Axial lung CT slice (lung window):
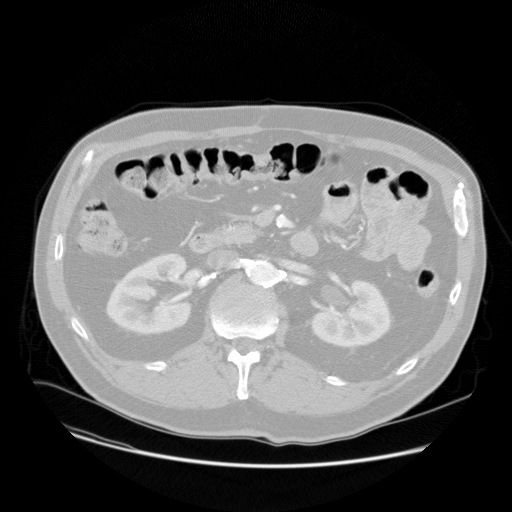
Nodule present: no